Question: How can I solve this error?

> Error:(28, 21) No resource found that matches the given name: attr 'android:autofillHints'.
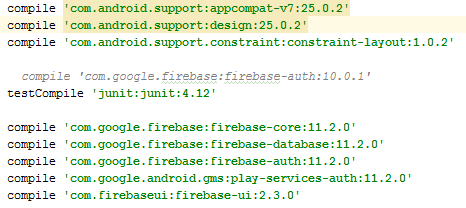
Answer: Autofill framwork works for Android SDK version 26 and above. Make sure you have updated your build.gradle:
'''
compileSdkVersion 26
buildToolsVersion "26.0.0"
defaultConfig {
minSdkVersion 26
targetSdkVersion 26
}
compile 'com.android.support:design:26.+'
'''